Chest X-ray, AP view. Patient: 33 years old, sex M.
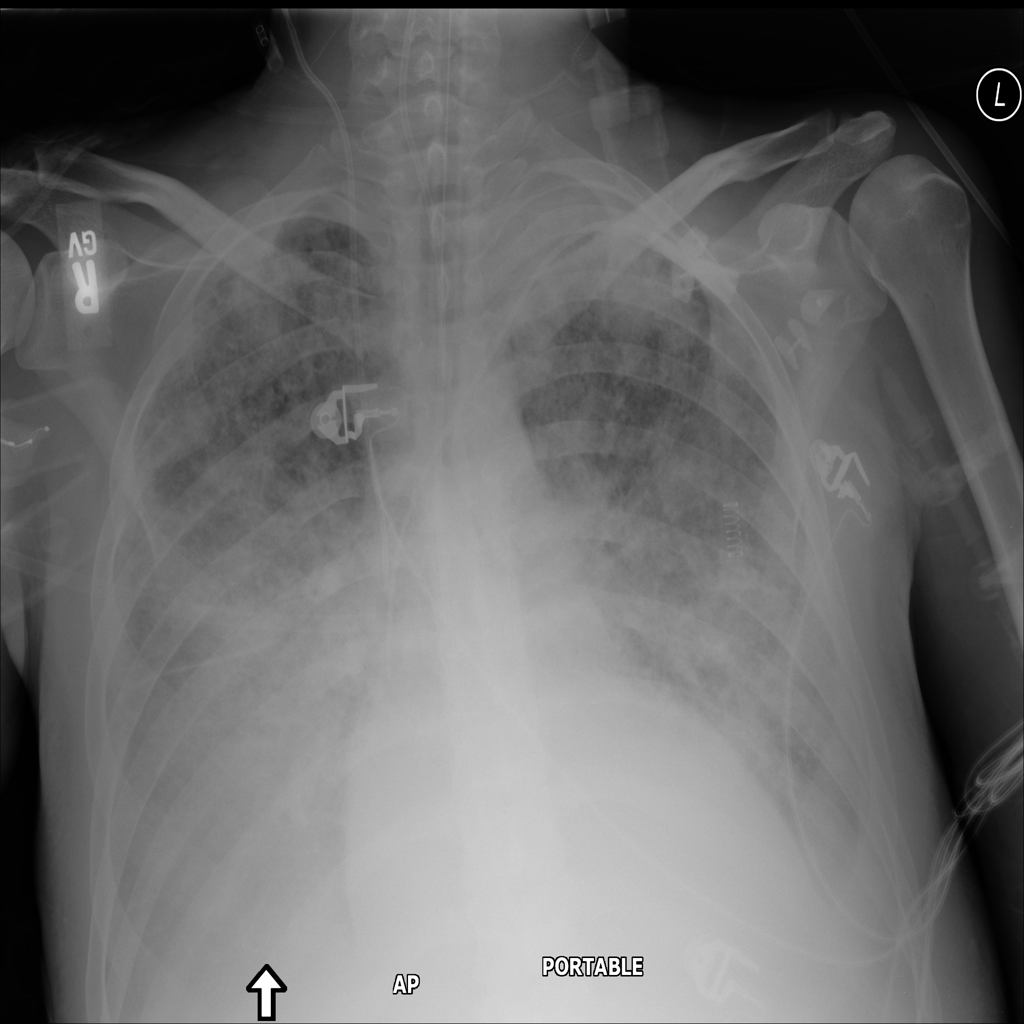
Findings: No Finding